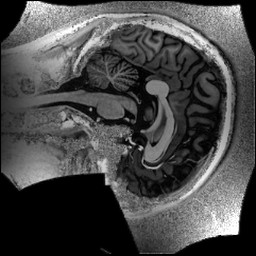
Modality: UNIT1
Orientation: sagittal
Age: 30
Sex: male
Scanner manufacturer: siemens
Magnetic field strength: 6.98 T
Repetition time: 6 s
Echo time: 0.00283 s